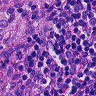
Metastatic tissue present: no